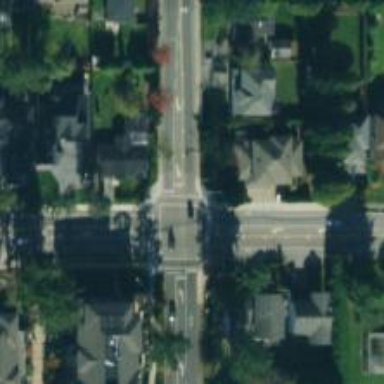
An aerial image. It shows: Uncontrolled road crossing with lines marking the way.